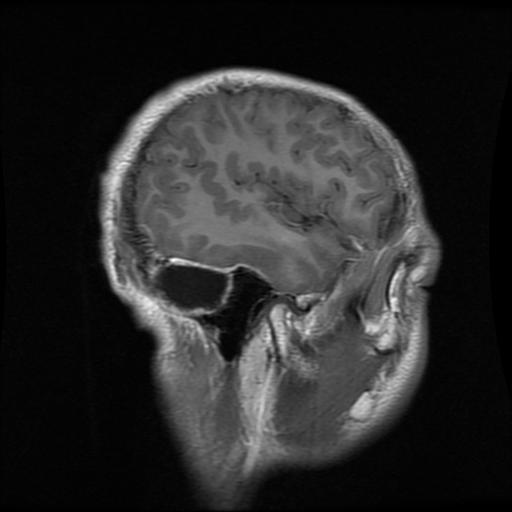
Label: glioma